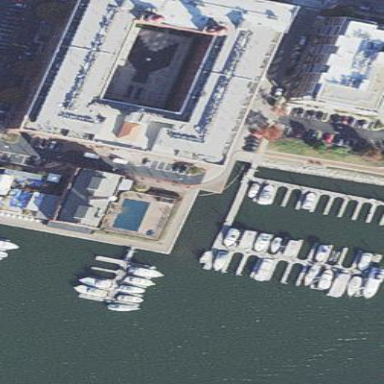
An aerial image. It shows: Marina on leisure land.